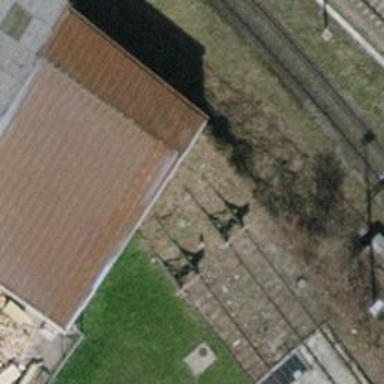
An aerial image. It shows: Railway buffer stop.